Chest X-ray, PA view. Patient: 34 years old, sex F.
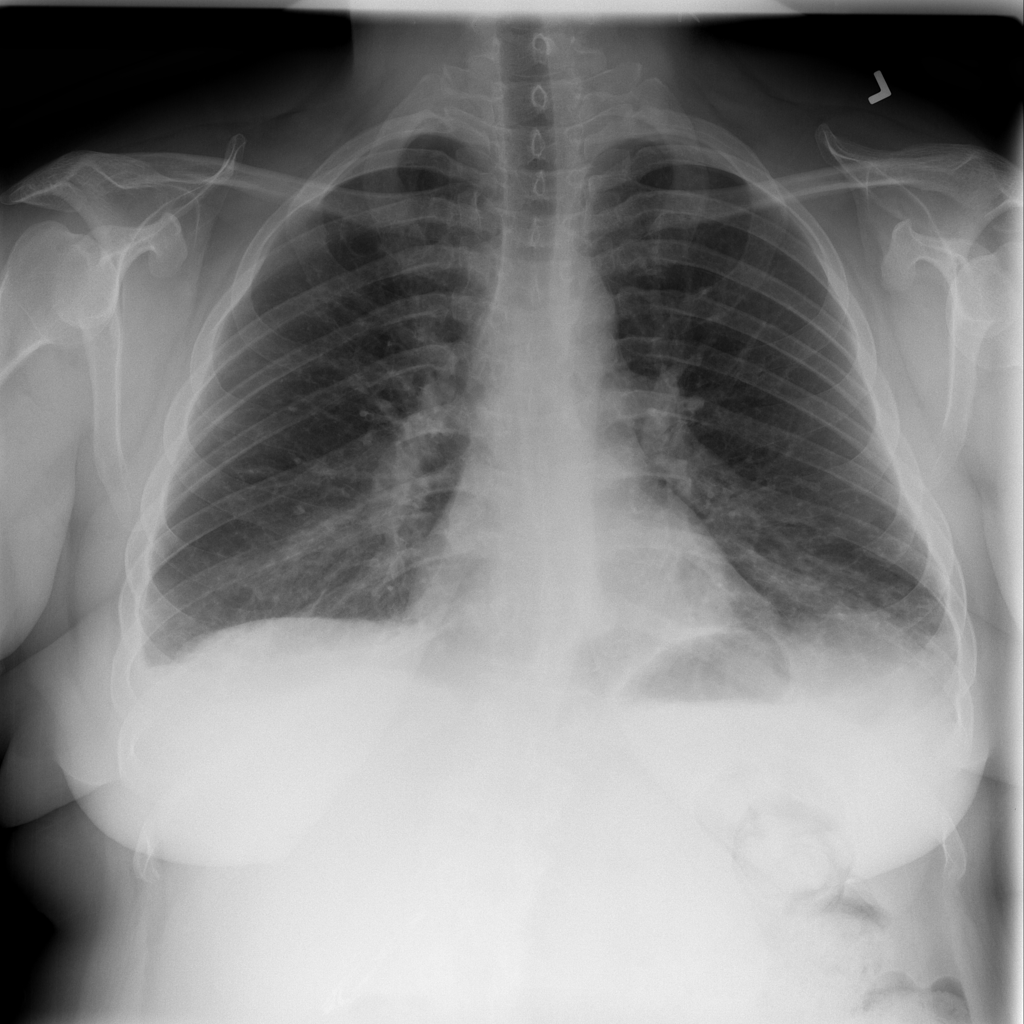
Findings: Consolidation, Infiltration